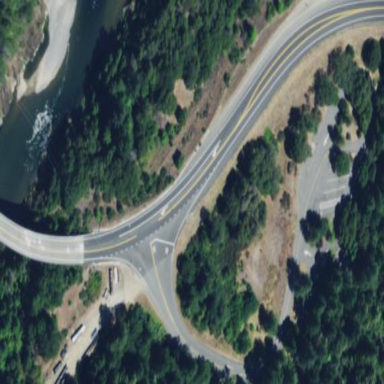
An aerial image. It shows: Rest area on the road with picnic tables.